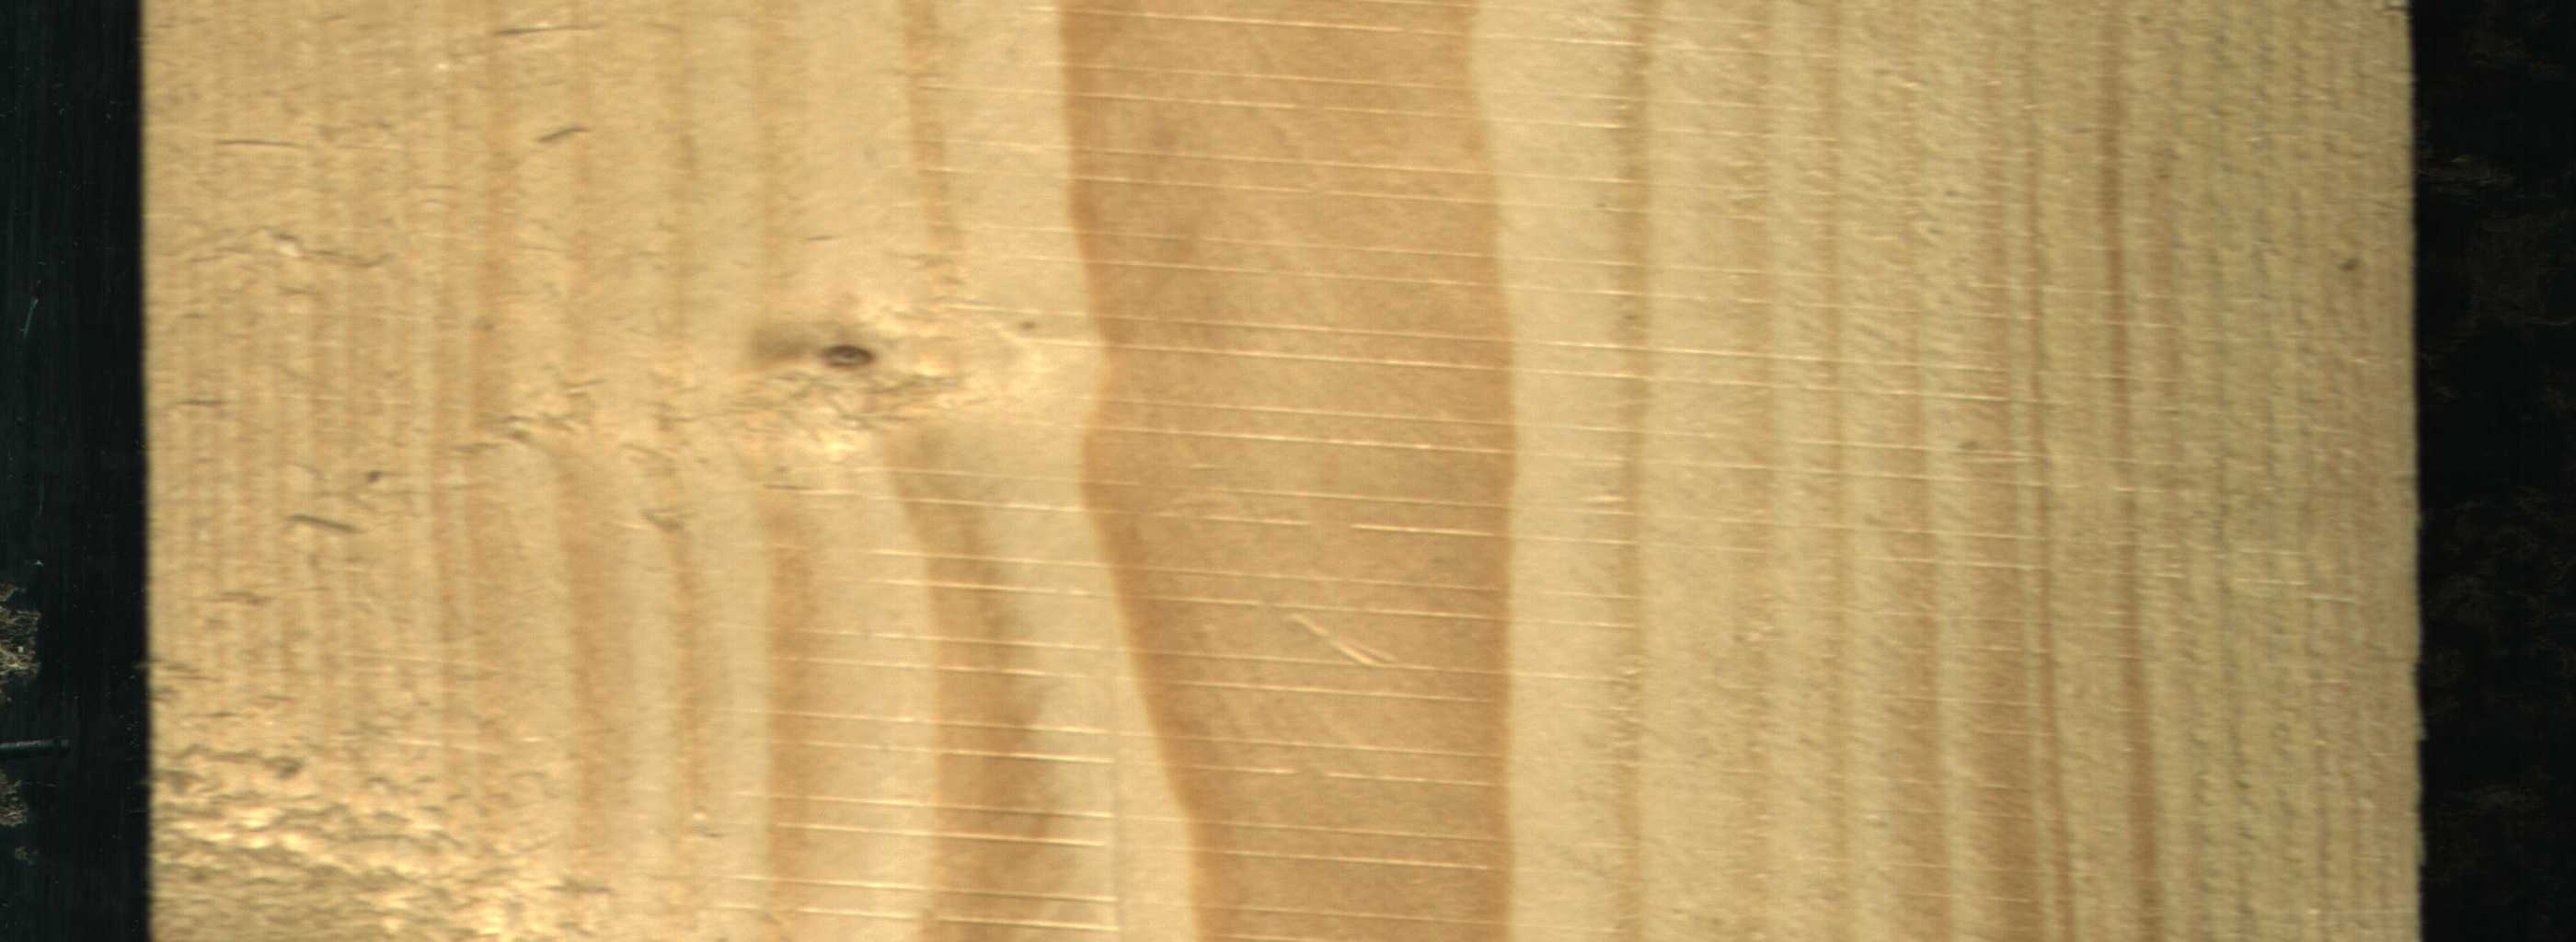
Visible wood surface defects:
Live_Knot